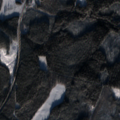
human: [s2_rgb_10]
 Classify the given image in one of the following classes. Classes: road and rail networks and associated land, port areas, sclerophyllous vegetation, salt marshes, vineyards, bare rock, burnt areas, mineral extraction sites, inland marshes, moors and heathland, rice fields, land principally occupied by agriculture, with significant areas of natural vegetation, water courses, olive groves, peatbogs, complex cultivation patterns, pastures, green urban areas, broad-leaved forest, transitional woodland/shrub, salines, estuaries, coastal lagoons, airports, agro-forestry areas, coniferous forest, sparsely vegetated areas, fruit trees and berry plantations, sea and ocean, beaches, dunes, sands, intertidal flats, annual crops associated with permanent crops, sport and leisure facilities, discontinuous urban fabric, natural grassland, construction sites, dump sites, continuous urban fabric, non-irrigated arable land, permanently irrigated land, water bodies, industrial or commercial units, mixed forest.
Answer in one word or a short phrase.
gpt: coniferous forest, mixed forest